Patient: sex F, age 66
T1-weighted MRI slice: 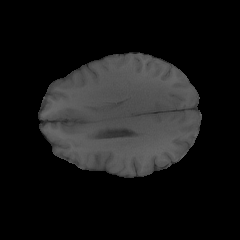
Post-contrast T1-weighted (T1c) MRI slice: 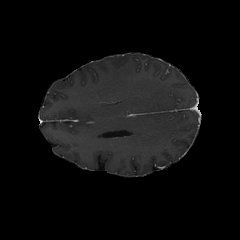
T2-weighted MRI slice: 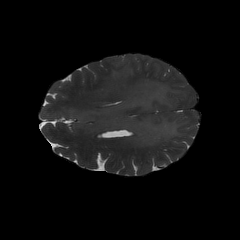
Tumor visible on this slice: yes
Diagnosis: Astrocytoma, IDH-wildtype
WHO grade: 2